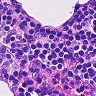
Metastatic tissue present: no